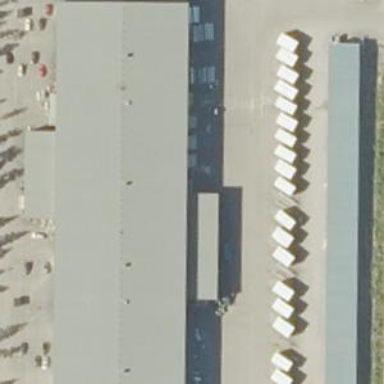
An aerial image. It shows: Industrial building.